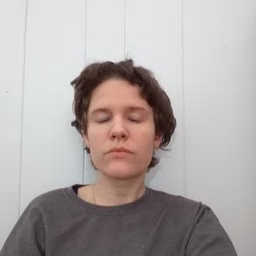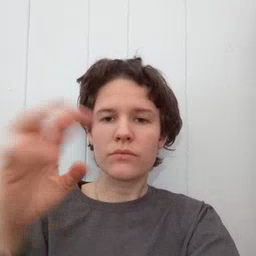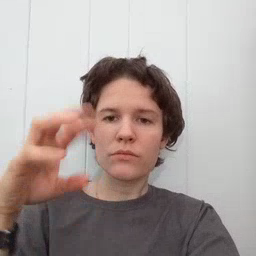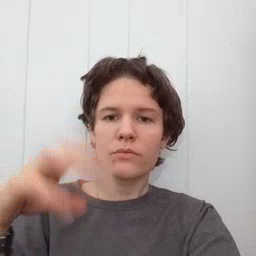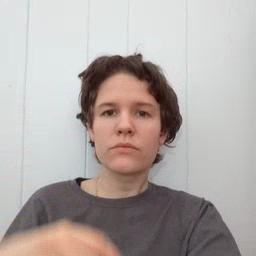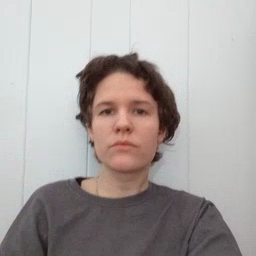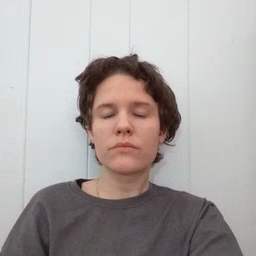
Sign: rain